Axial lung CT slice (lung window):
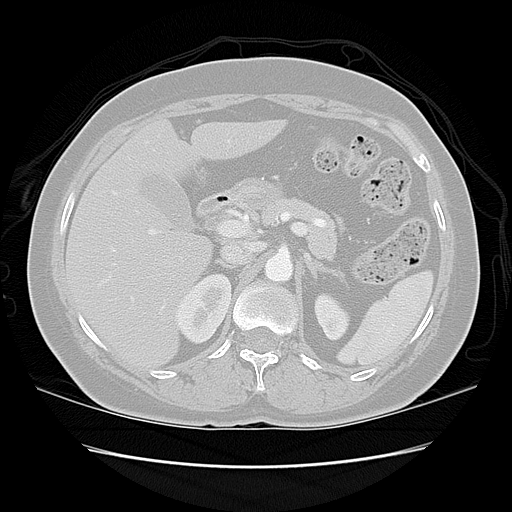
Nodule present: no